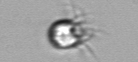
Label: Balanion